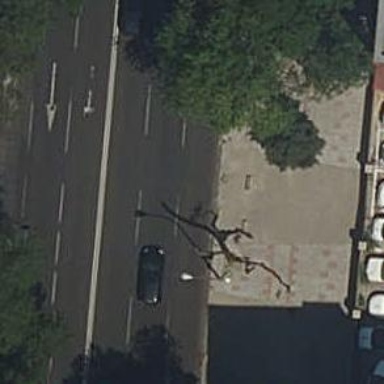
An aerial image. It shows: Bollard.